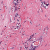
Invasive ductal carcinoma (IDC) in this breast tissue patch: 0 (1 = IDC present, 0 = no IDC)